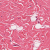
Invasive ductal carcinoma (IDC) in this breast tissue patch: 0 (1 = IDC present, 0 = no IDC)